Field crop: maize
Growth stage: 2
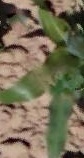
Species: maize